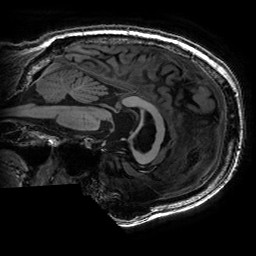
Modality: T1w
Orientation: sagittal
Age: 72
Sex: male
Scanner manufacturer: ge
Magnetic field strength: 3 T
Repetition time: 0.01002 s
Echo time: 0.002988 s